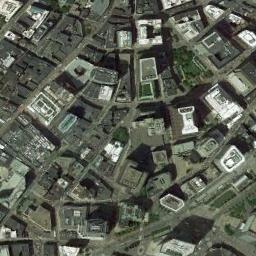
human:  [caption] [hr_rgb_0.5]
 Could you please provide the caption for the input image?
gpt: The buildings are well spaced .

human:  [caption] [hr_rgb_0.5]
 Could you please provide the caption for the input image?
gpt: The commercial area is consist of many buildings .

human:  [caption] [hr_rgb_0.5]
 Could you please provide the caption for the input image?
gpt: A dense commercial area has lots of buildings arranged neatly and some roads go through the commercial area .

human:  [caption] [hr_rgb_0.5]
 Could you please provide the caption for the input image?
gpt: There are many densely arranged buildings and several roads and many trees in a business district .

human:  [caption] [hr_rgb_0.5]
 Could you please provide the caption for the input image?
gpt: There are some white buildings and many gray buildings on a commercial area .